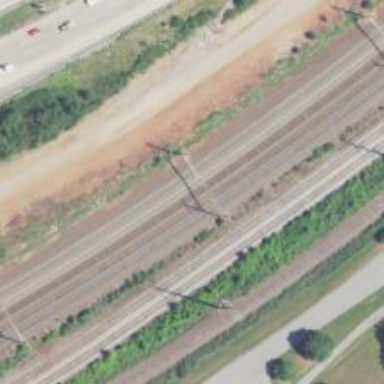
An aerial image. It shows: Railway track with contact lines for electrification.